This grayscale texture is a bearing vibration snapshot reshaped row-by-row into a square image. Determine the bearing's health state. Answer with exactly one of: normal, inner_race, outer_race, ball.
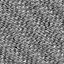
Answer: outer_race